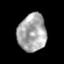
Tissue: prostate
Cell type: T cells
Senescence score: 0.3044
Nuclear area (px): 1046
Mean DAPI intensity: 167.756